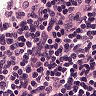
Metastatic tissue present: no